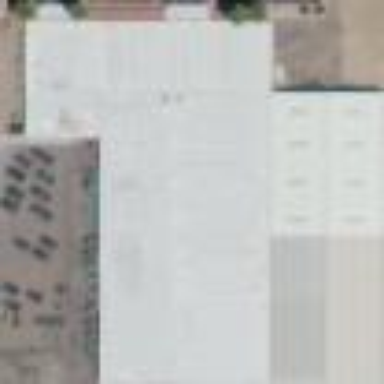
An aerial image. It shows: Agrarian shop located within building.